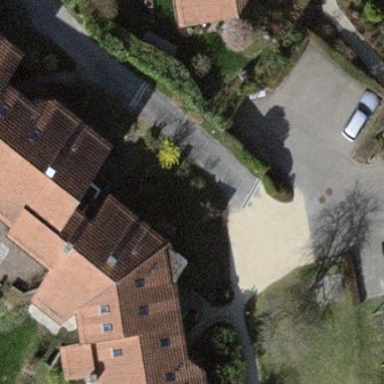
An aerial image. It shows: Terrace building.